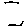
Label: hexagon